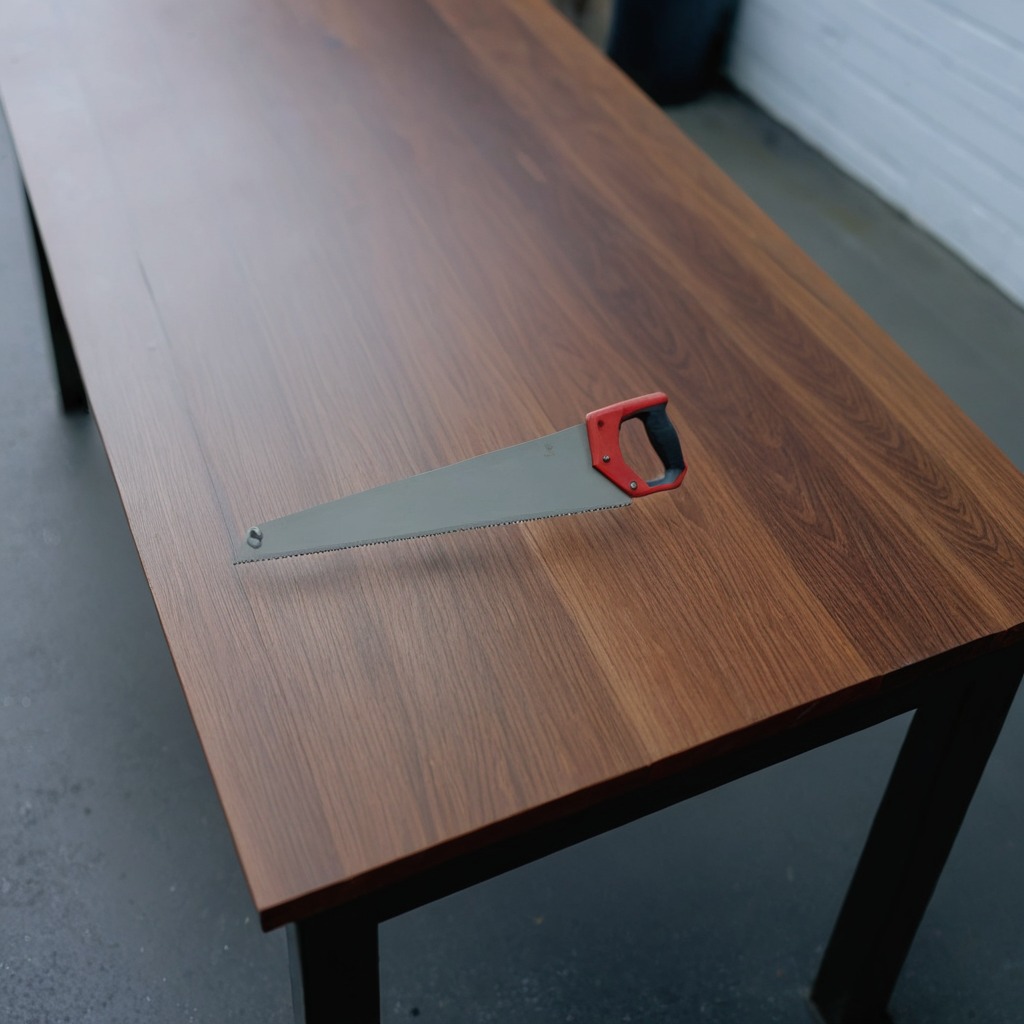
A metal saw is lying on the old table.